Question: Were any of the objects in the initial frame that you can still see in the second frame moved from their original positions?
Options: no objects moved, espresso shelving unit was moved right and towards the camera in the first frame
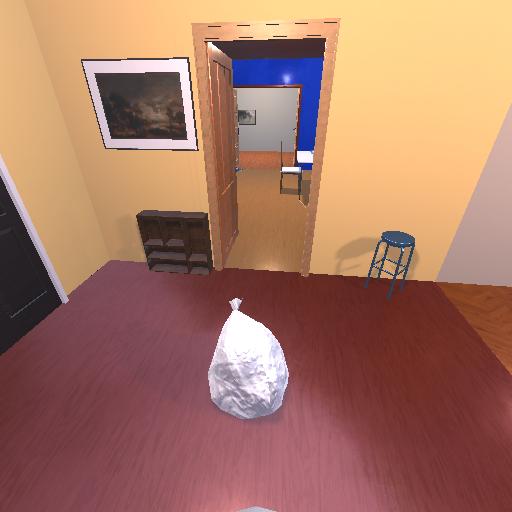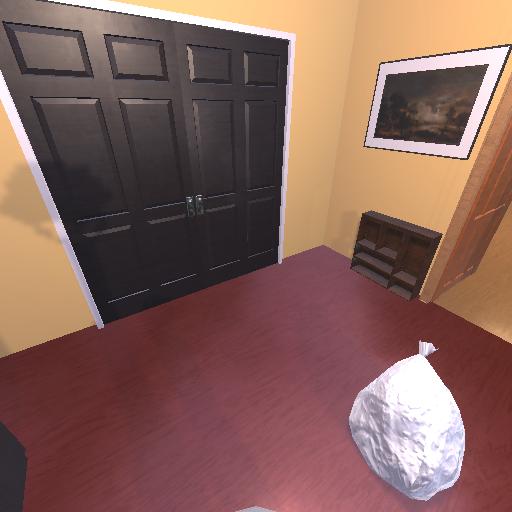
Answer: no objects moved